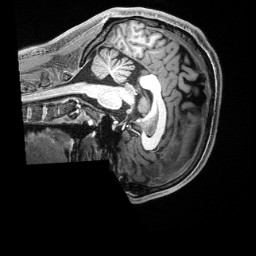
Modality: T1w
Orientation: sagittal
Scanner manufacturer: siemens
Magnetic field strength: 3 T
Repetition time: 2.5 s
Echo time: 0.00231 s